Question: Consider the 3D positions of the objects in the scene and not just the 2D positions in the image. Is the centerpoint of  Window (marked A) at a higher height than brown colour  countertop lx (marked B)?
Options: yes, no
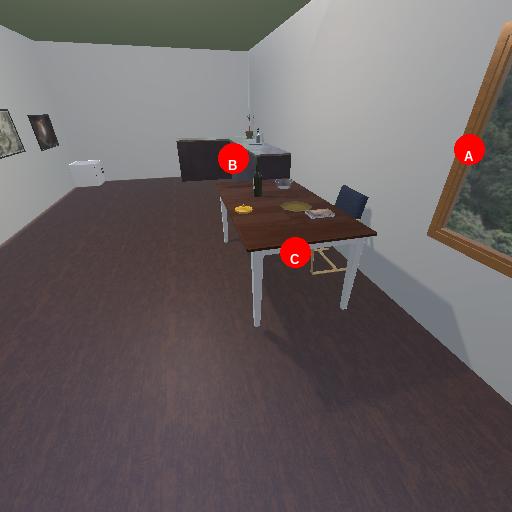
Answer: yes